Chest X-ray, AP view. Patient: 25 years old, sex M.
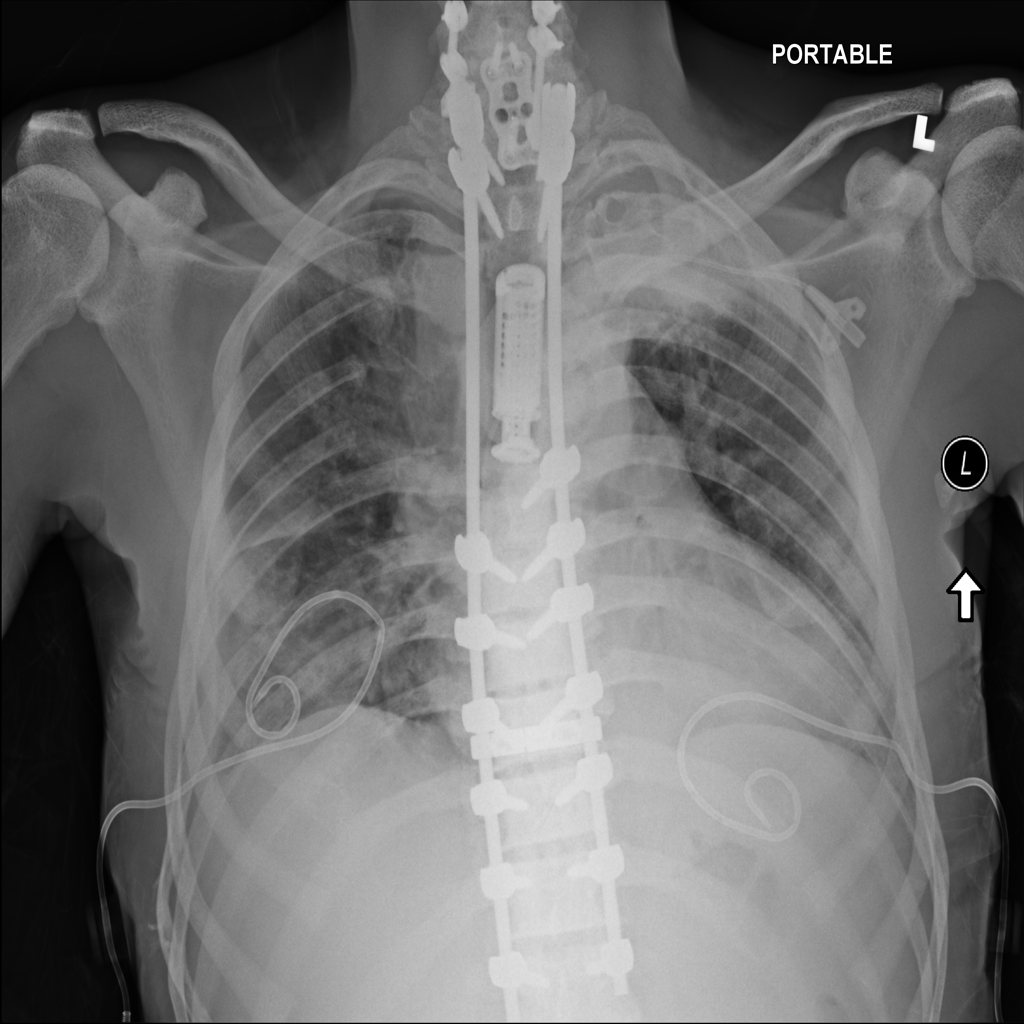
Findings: Effusion, Infiltration